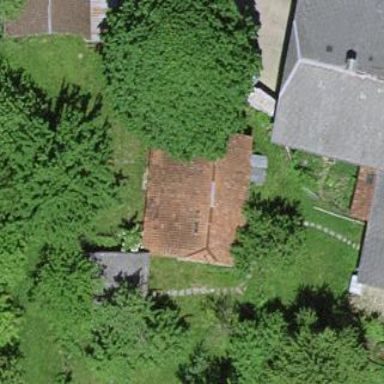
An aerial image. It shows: Barn.